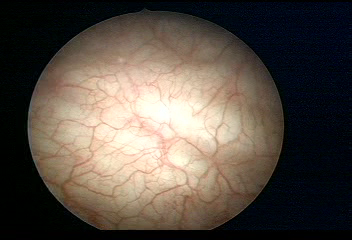
Modality: WLC
Class: Normal mucosa
Bladder cancer association: No